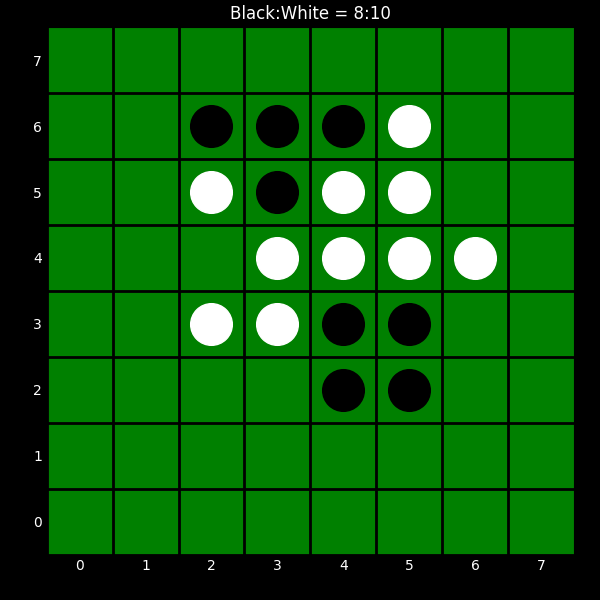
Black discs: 8
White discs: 10